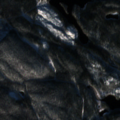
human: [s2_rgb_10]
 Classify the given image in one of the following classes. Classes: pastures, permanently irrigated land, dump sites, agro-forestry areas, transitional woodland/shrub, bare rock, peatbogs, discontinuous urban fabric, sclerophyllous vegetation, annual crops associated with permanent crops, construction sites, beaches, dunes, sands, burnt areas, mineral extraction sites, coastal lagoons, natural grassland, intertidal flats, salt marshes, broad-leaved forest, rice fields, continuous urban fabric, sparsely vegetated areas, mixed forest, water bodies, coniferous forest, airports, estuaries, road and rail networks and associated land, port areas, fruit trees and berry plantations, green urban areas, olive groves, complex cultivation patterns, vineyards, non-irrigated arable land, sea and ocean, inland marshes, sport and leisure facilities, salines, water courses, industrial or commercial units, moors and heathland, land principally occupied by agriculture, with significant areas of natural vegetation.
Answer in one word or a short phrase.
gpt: coniferous forest